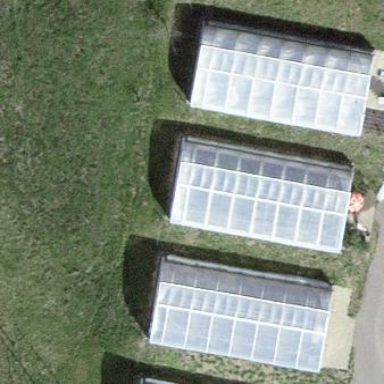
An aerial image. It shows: Greenhouse.